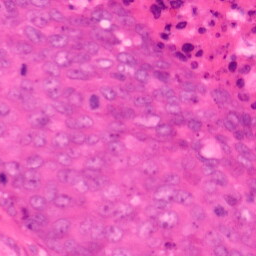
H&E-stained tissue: Colon